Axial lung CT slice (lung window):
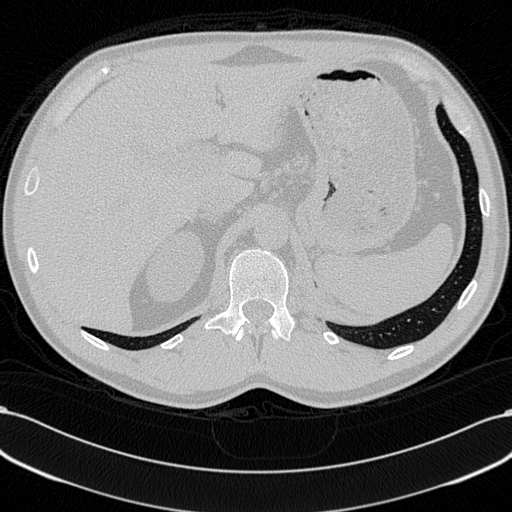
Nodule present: no